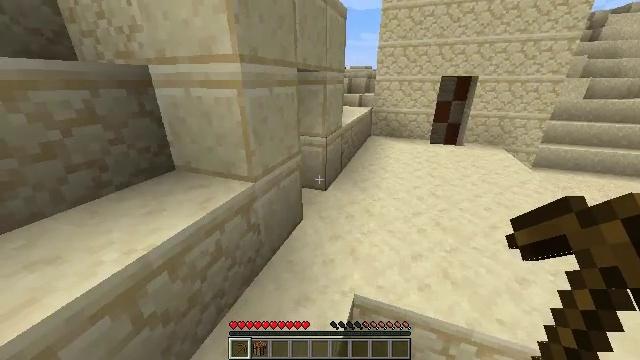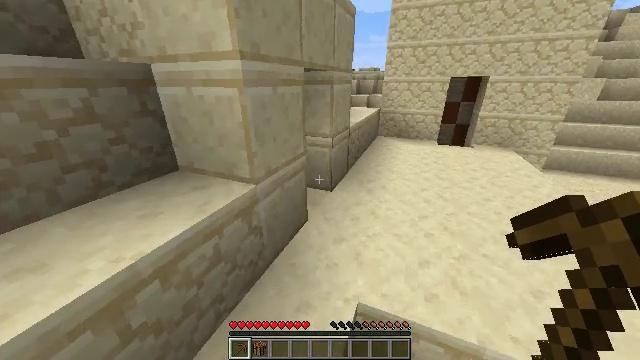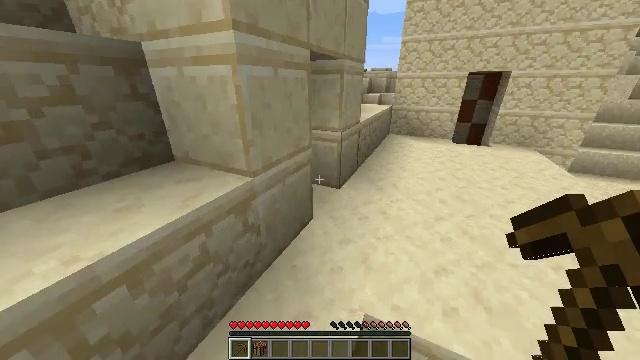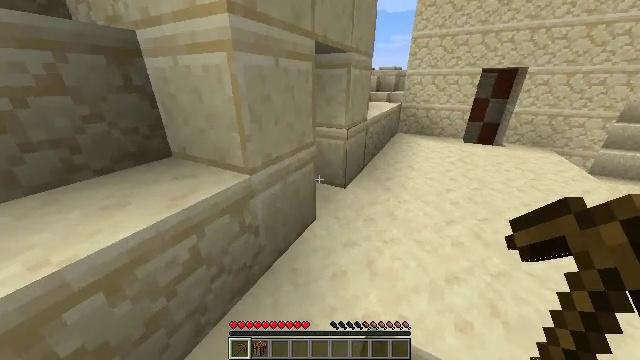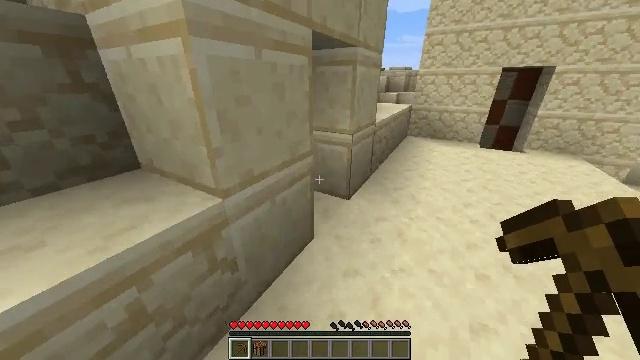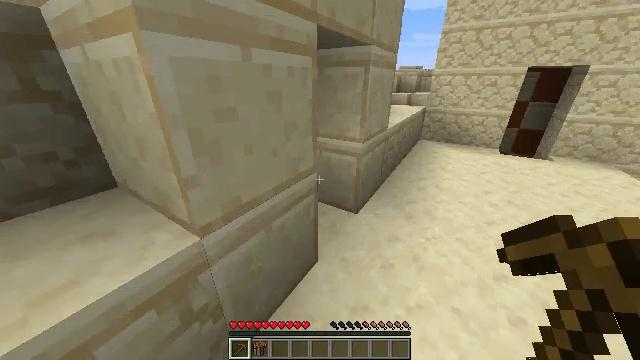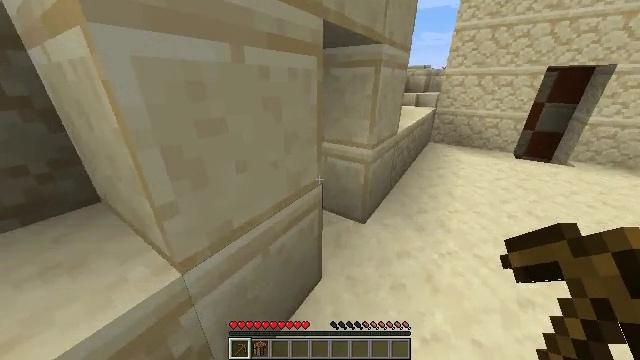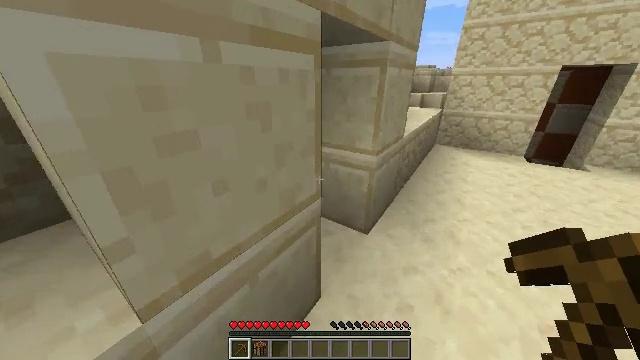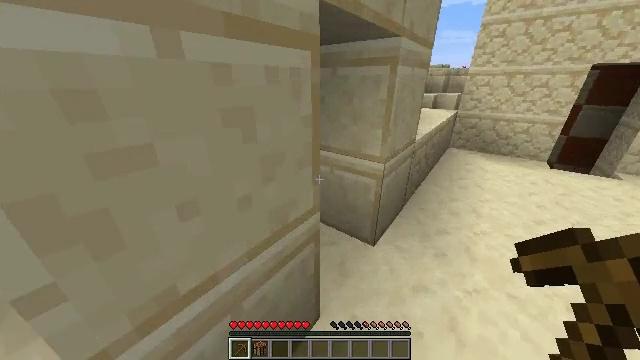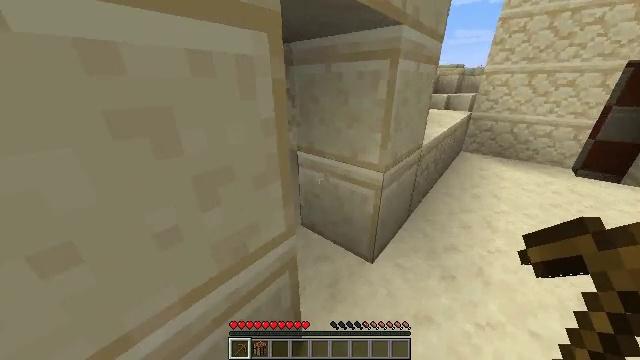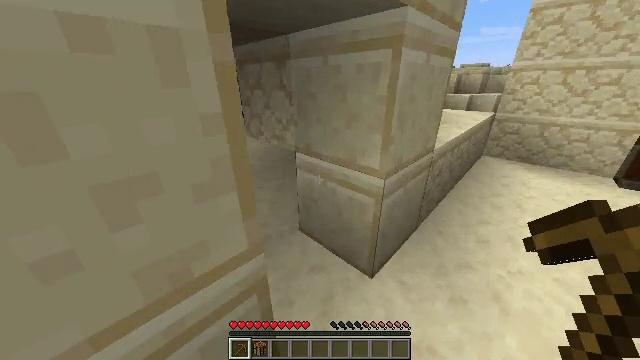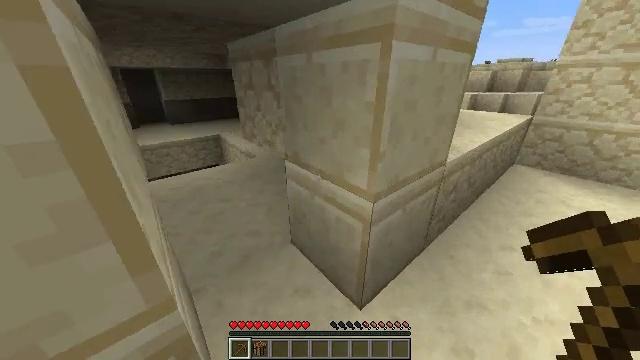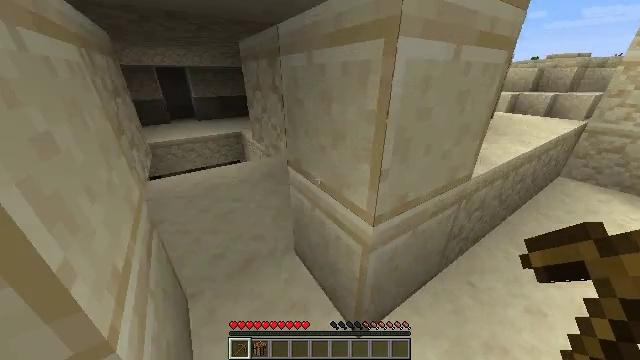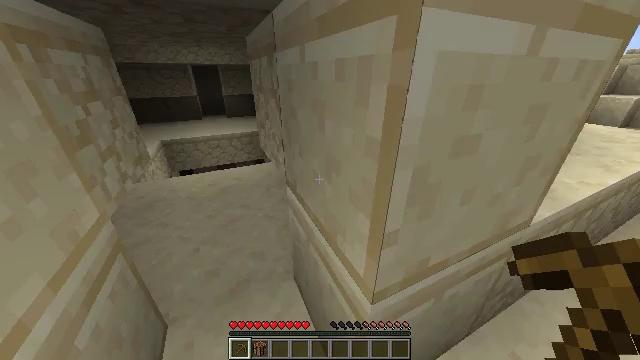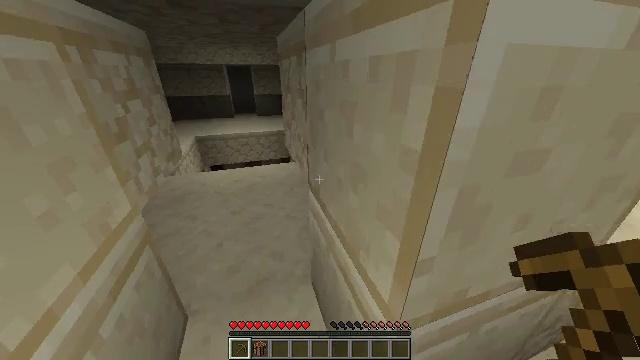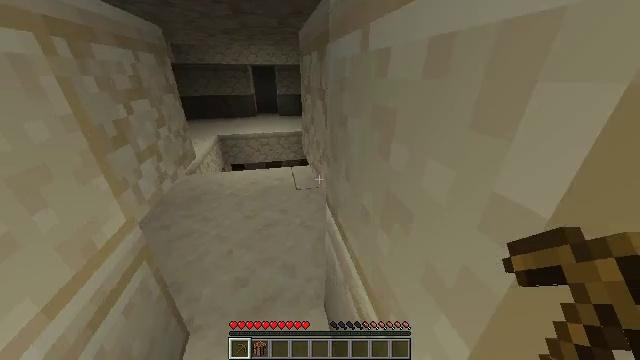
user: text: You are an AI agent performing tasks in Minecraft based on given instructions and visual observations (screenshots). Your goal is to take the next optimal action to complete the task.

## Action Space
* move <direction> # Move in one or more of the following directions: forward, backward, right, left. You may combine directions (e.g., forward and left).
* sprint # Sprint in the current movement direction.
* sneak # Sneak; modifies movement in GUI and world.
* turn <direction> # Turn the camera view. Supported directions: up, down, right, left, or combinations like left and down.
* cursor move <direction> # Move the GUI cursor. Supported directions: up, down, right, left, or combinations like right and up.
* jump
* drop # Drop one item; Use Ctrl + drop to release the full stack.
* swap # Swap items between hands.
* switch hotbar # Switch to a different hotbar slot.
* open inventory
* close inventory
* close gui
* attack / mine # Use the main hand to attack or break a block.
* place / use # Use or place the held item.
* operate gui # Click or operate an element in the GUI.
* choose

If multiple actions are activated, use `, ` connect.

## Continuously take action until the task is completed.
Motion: motion action
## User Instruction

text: Harvest the orange terracotta from structures or biomes.
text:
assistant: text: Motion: move forward, sprint, turn left
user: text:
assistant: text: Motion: move forward, sprint, turn left
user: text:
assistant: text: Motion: move forward, sprint, turn left
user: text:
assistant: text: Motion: move forward, sprint, turn left
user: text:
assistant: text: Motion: move forward, sprint, turn left
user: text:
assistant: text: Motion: move forward, sprint, turn left
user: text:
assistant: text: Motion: move forward and move right, sprint
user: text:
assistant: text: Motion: move forward and move right, sprint, turn left
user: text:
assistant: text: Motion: move forward and move right, sprint, turn left
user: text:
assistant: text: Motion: move forward and move right, sprint, turn left
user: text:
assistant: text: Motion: move forward and move right, sprint, turn left
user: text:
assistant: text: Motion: move forward, sprint, turn left
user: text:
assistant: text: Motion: move forward, turn left
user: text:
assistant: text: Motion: move forward, turn left
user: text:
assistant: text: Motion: move forward, turn left
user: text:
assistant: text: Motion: move forward, turn left
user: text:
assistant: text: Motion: move forward, turn left
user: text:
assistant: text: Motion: move forward
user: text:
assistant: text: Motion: move forward
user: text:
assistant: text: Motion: no_op
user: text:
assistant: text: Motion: no_op
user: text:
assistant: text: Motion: move forward
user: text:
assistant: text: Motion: move forward, turn down
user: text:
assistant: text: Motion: move forward, turn down
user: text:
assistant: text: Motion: move forward, turn left and down
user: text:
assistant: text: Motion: move forward, turn down
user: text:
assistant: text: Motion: move forward, turn down
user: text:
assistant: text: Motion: turn down
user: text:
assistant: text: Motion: turn down
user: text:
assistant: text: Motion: turn down